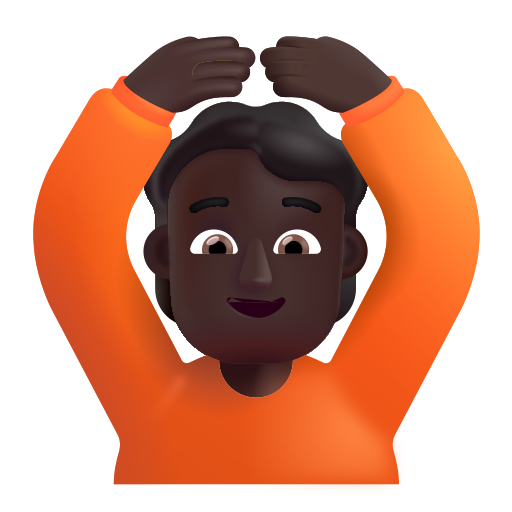
person gesturing ok color dark